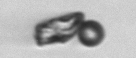
Label: bead